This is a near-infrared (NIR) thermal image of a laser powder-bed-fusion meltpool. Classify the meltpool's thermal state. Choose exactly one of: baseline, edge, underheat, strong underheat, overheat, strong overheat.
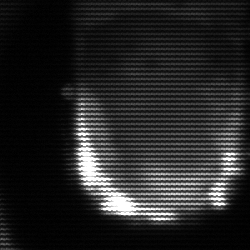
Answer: baseline